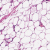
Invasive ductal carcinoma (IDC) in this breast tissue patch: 0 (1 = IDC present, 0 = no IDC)